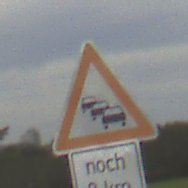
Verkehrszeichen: Stau
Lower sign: LaengeEinerStrecke4
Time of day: MorningAfternoon
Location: Outdoor (Suburban)
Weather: PartlyCloudy
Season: NotSpecified
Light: Natural